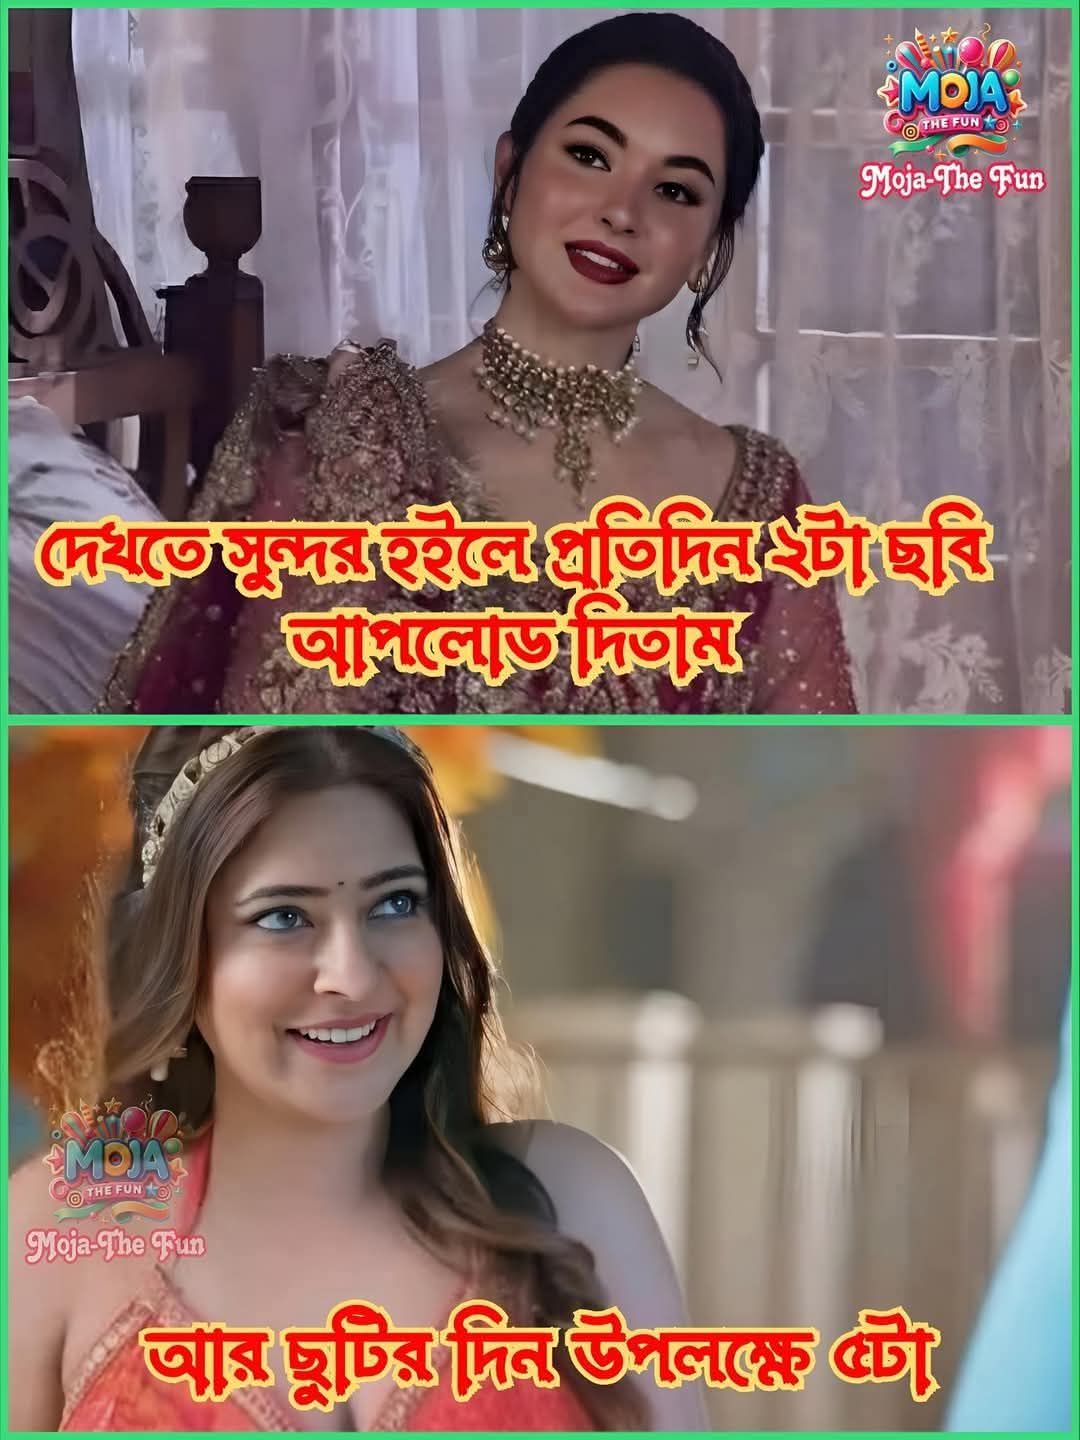
Text: দেখতে সুন্দর হইলে প্রতিদিন ২টা ছবি আপলোড দিতাম
আর ছুটির দিন উপলক্ষে ৫টা
Label: Non Hate